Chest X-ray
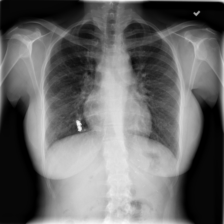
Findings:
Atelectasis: negative
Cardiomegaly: negative
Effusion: negative
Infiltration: negative
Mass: negative
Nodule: negative
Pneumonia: negative
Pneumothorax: negative
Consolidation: negative
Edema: negative
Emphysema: negative
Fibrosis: negative
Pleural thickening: positive
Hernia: negative